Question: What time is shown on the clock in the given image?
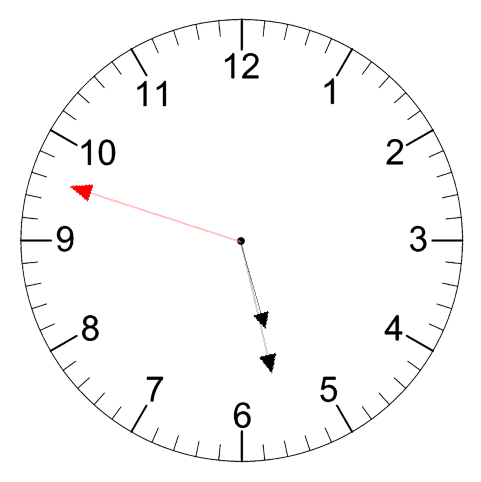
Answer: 05:27:48